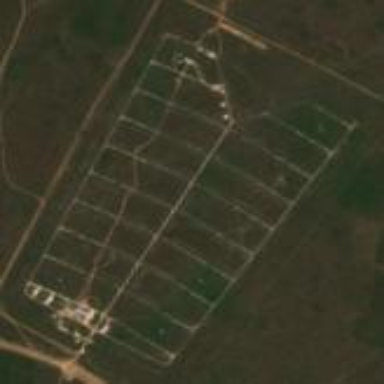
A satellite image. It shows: Military range enclosed by fence.